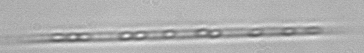
Label: Rhizosolenia